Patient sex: F
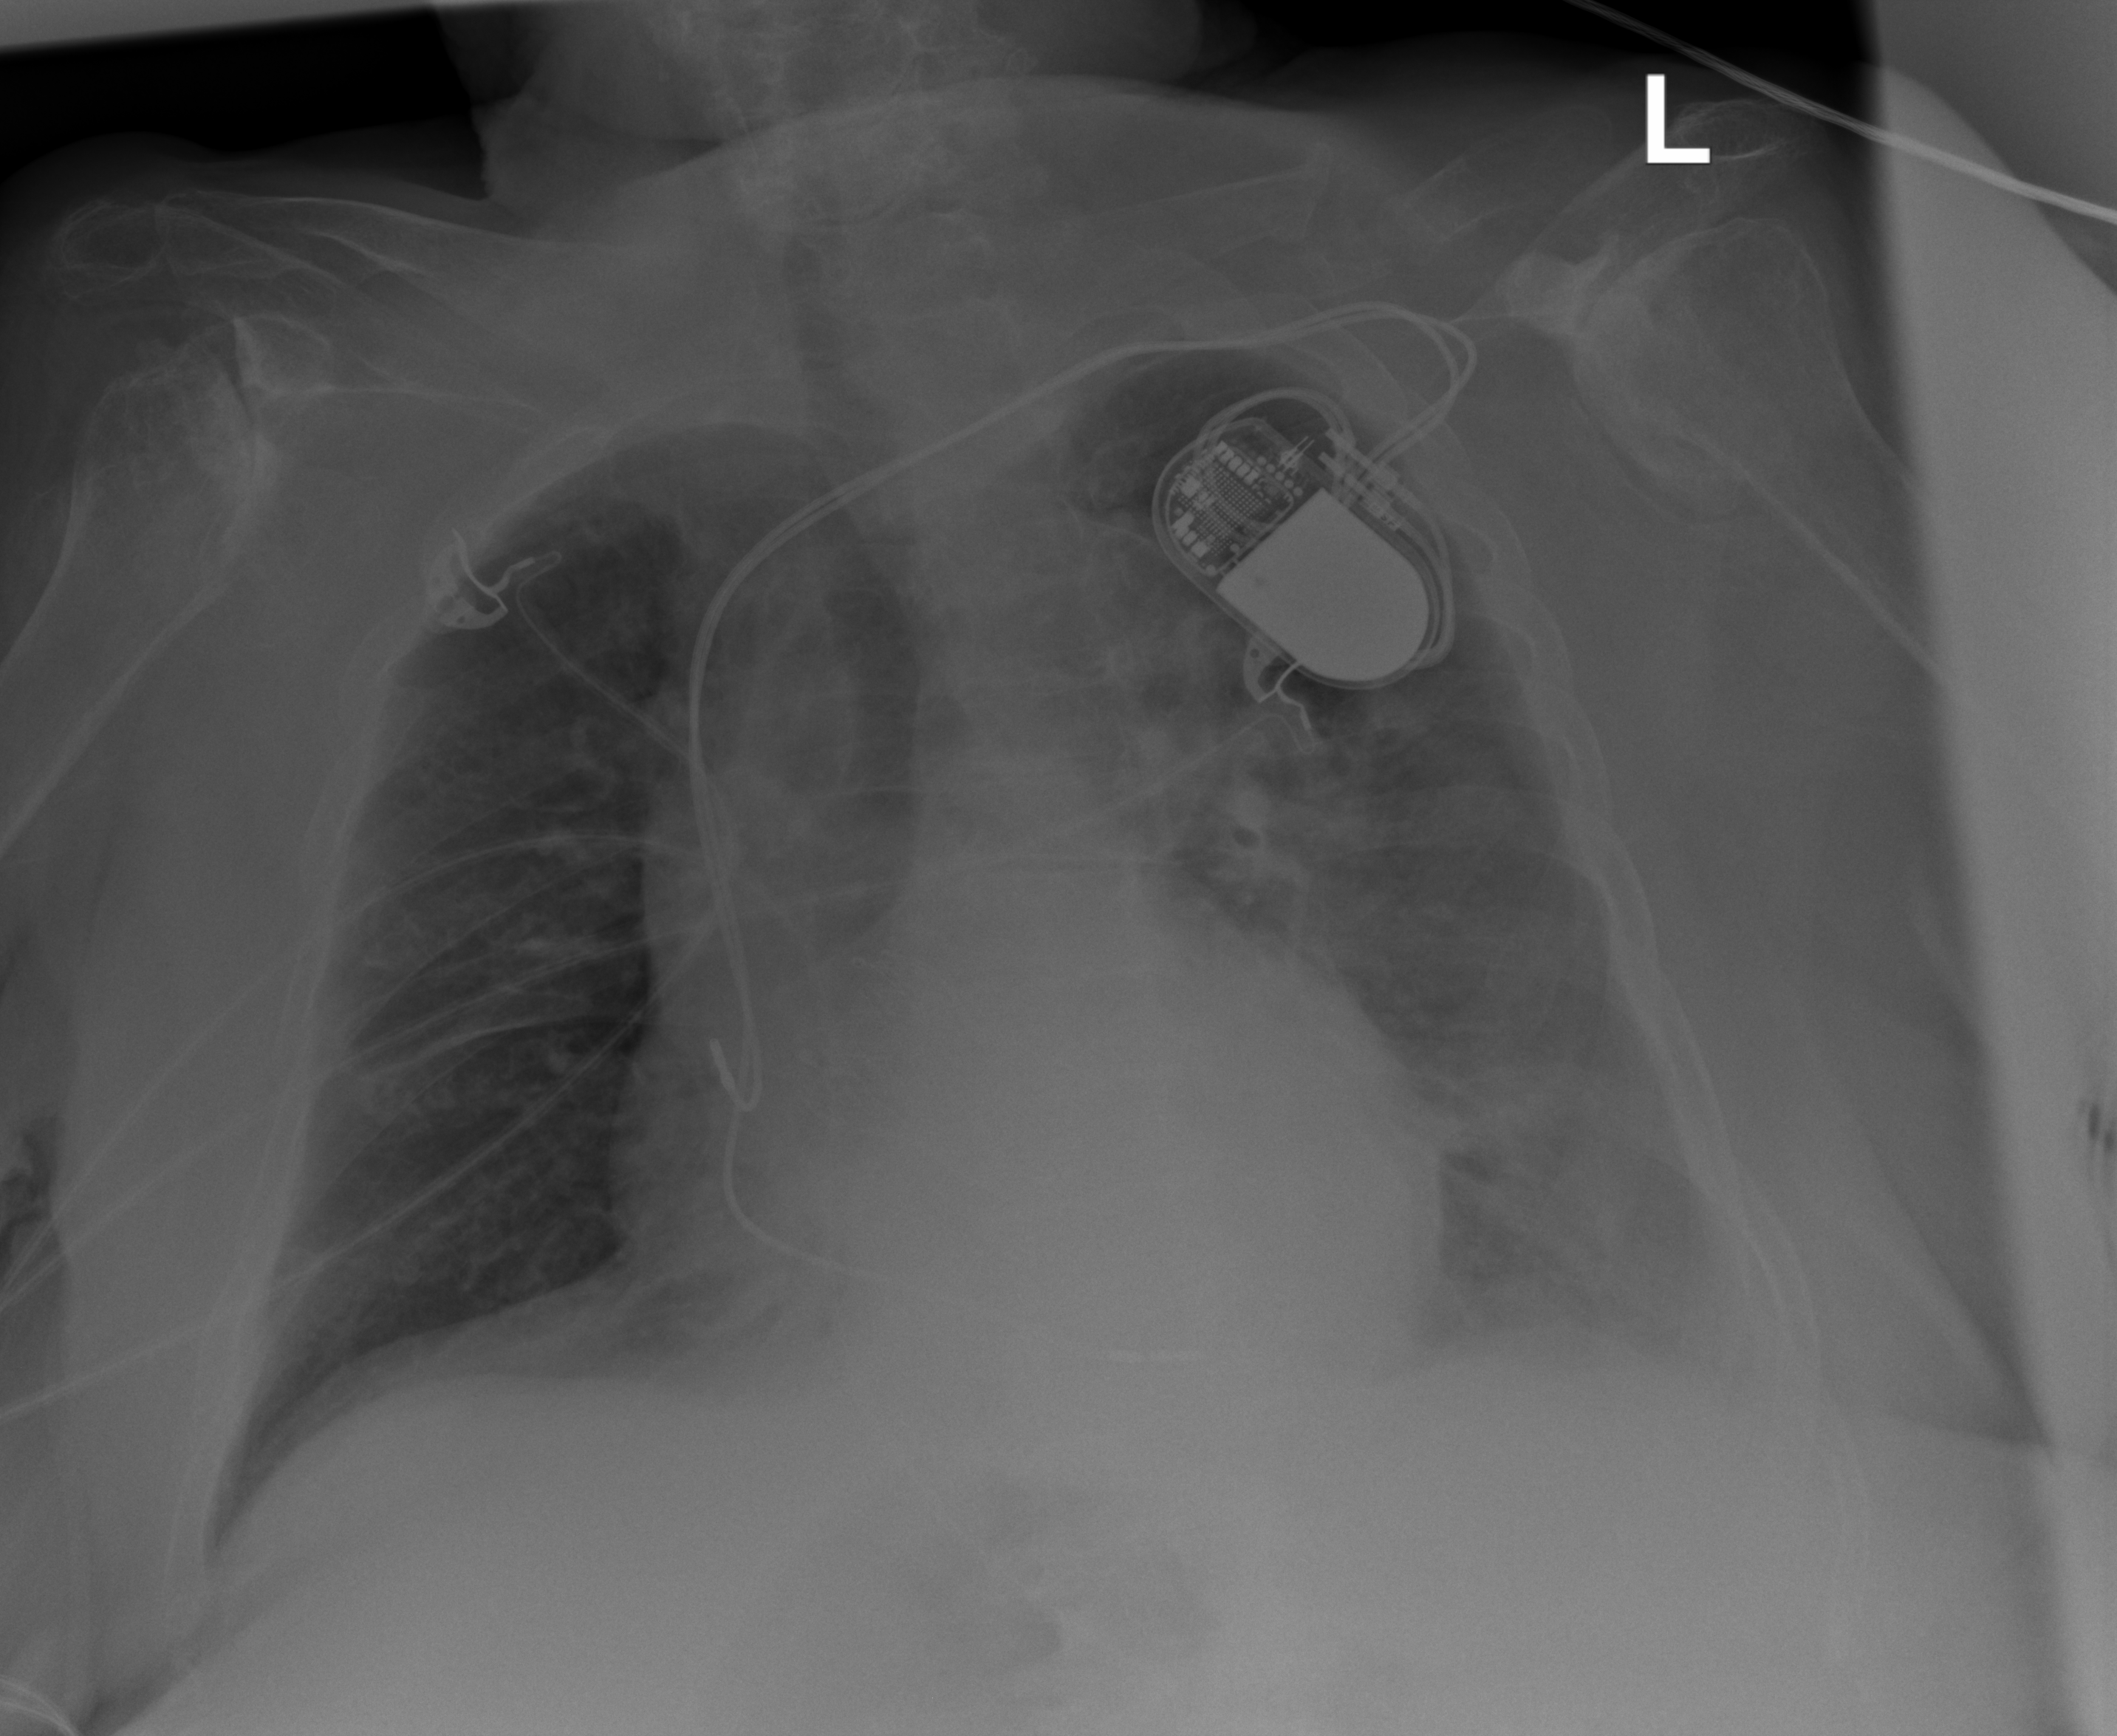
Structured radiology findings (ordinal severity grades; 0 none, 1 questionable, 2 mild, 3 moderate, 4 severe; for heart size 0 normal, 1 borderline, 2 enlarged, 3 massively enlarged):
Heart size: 2
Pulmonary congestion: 0
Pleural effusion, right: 0
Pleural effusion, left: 3
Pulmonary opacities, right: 0
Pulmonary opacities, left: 2
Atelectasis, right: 0
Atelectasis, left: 2